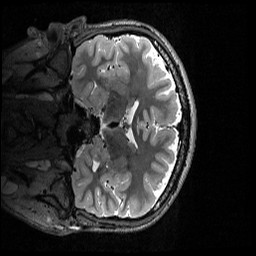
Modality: T2w
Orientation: coronal
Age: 20
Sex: male
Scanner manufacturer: siemens
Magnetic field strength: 3 T
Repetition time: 3.2 s
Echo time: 0.566 s